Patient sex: F
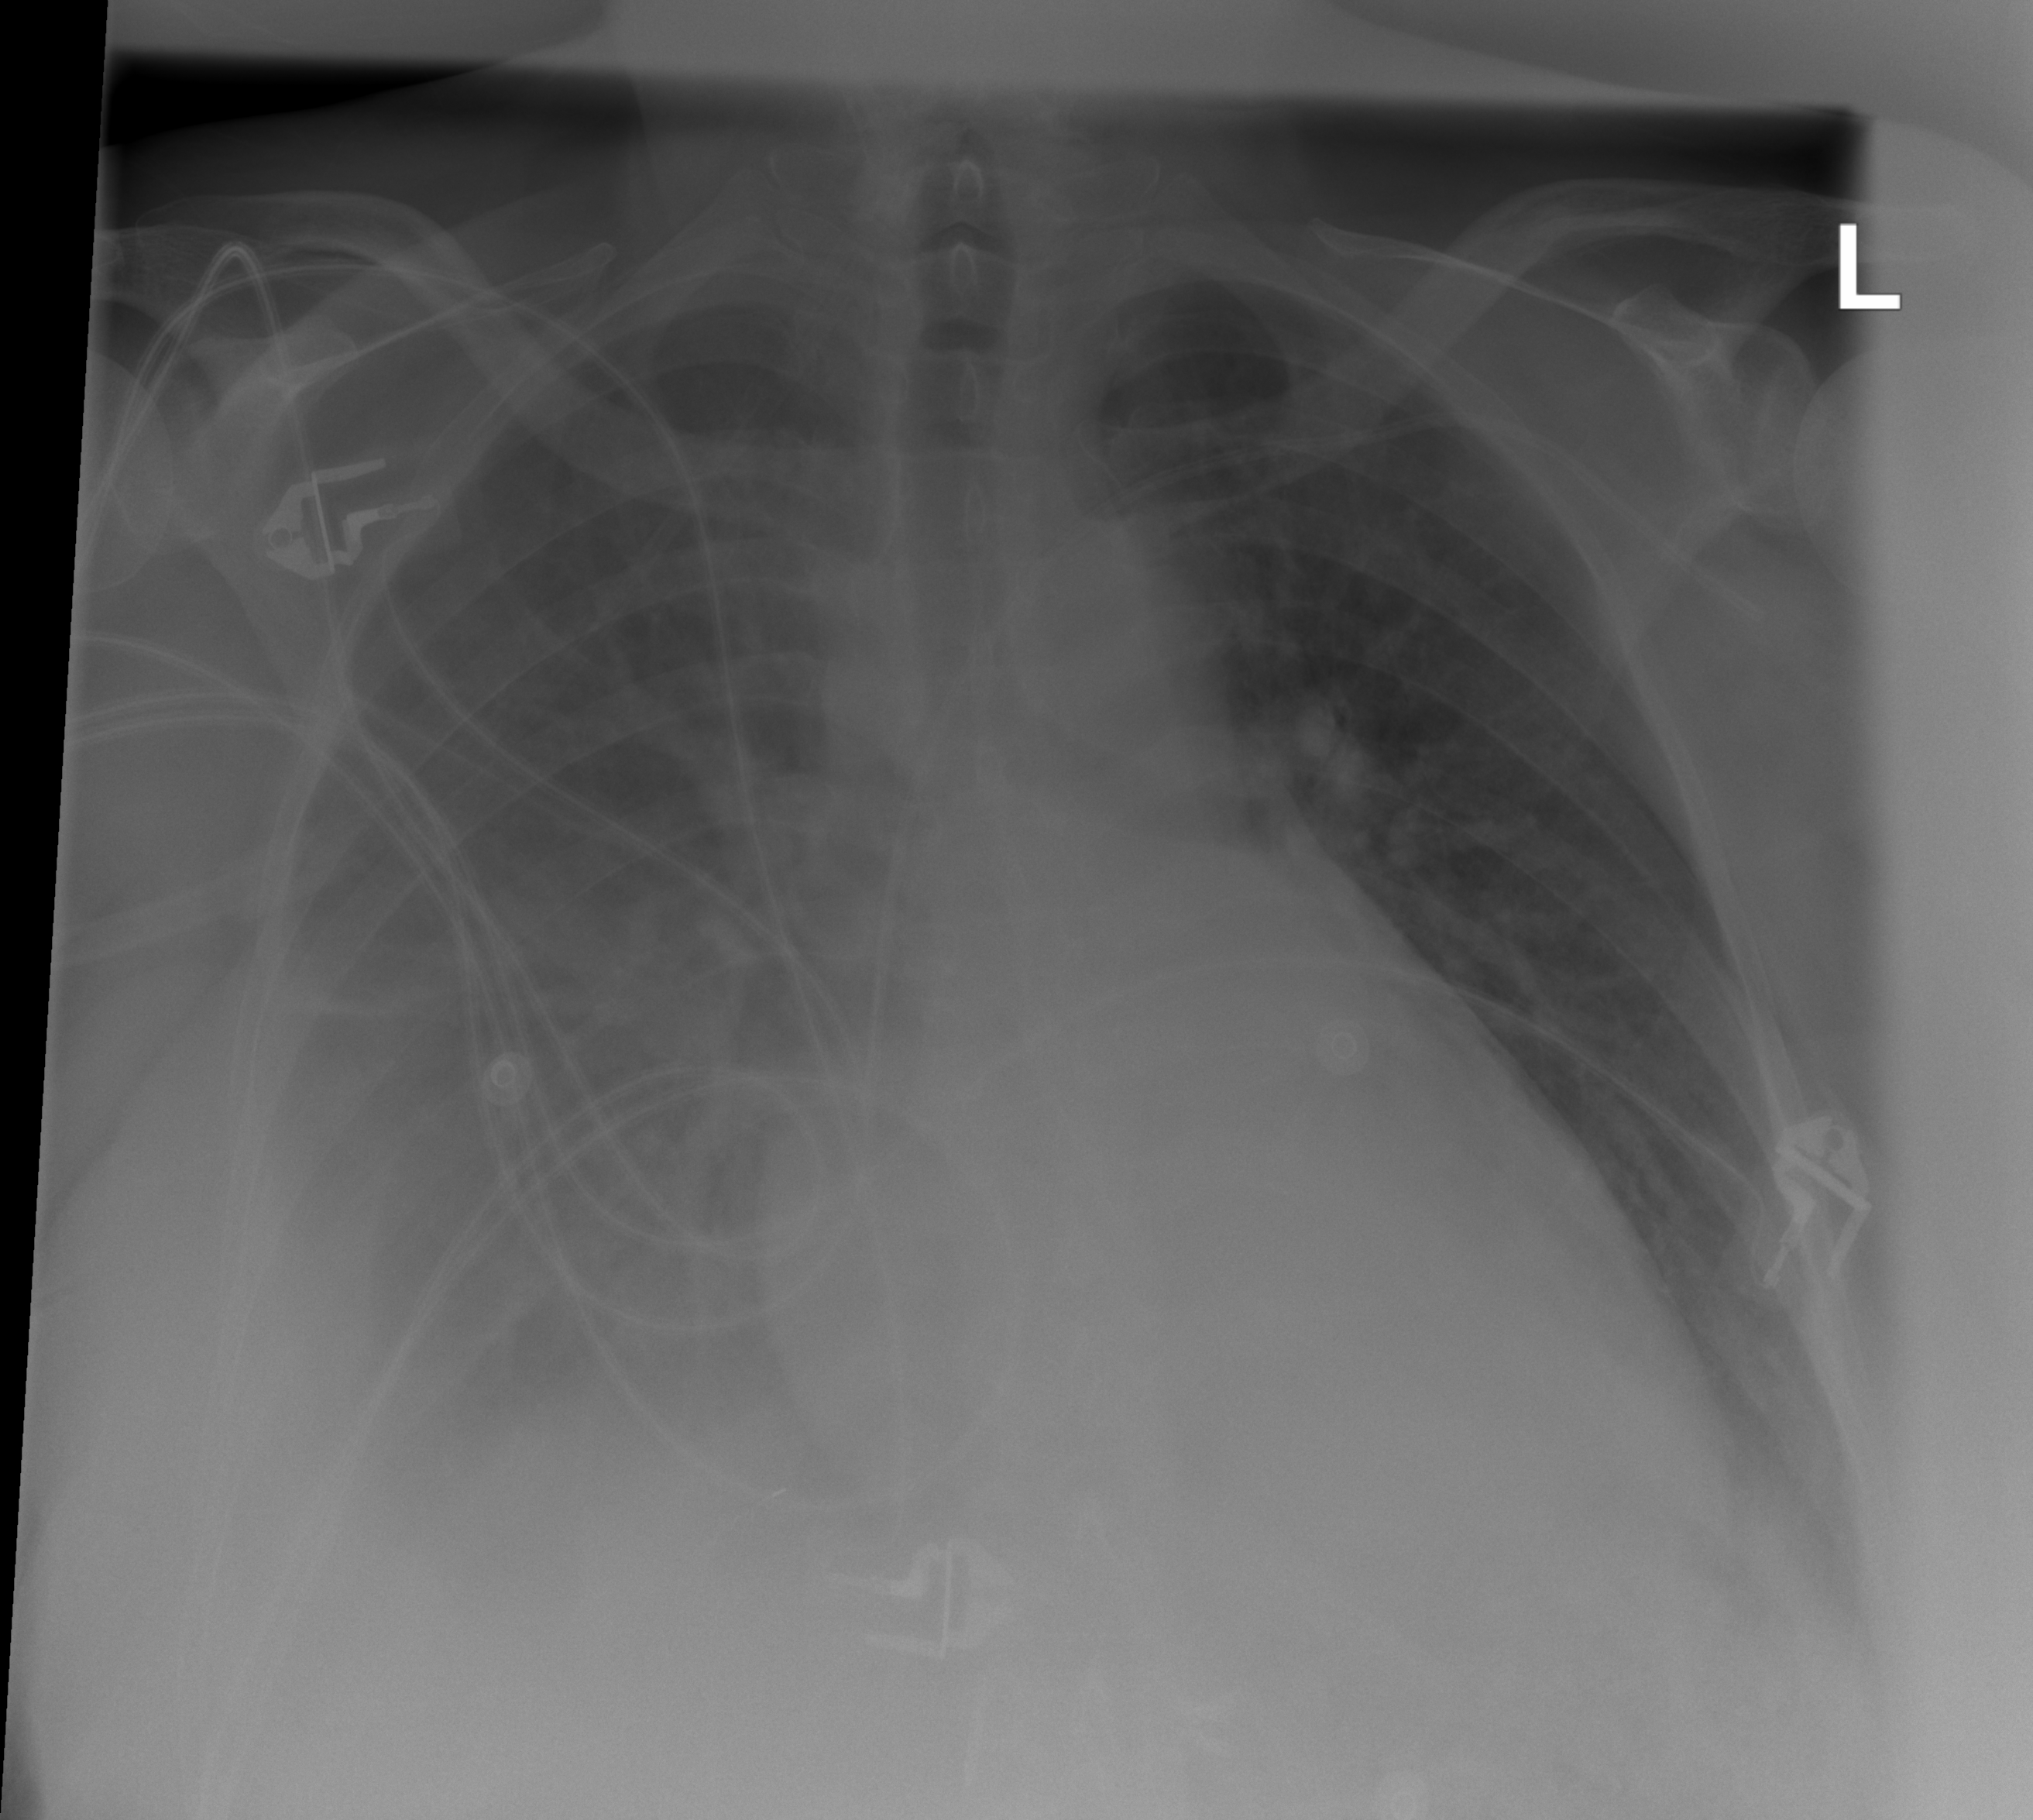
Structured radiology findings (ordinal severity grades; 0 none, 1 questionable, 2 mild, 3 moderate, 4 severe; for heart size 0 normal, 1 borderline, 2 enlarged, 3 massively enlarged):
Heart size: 2
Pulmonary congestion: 2
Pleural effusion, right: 3
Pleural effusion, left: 1
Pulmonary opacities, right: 0
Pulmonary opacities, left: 0
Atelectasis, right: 3
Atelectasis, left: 2